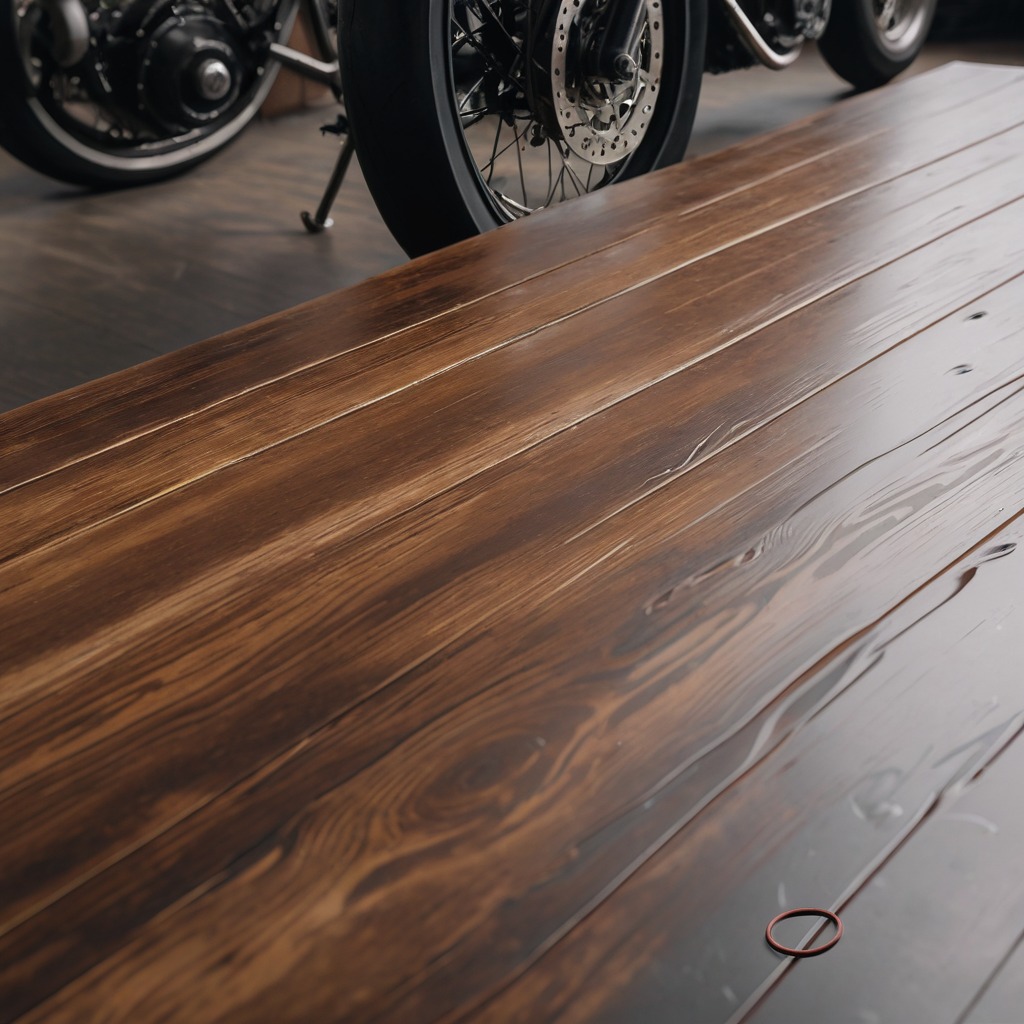
A rubber O-ring is lying on the oil-spilled wooden table in a vintage motorcycle garage.